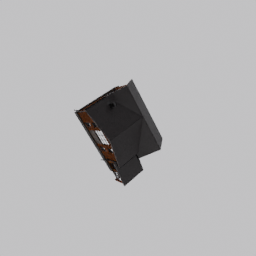
Label: architecture